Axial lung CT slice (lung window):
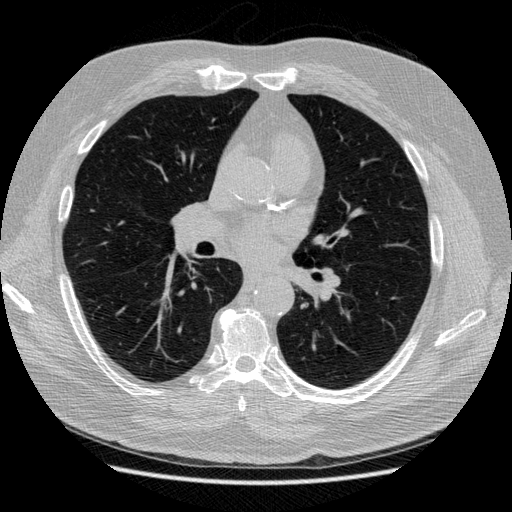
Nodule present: no